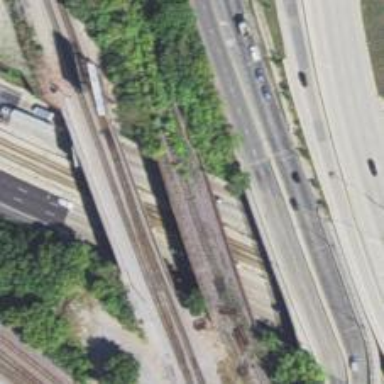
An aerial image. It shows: Disused railway spur bridge.